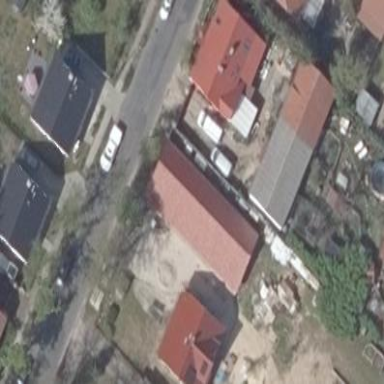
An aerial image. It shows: Garage building.